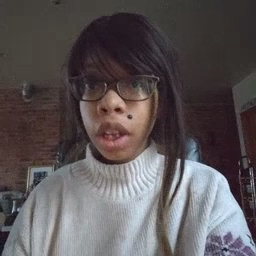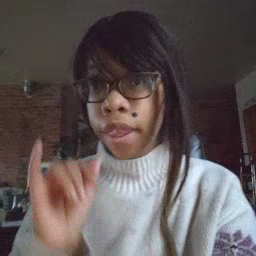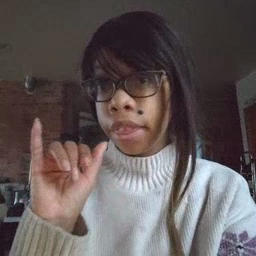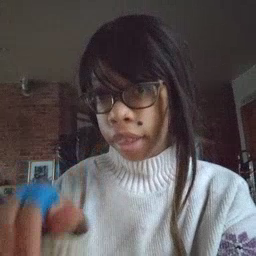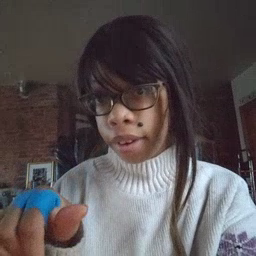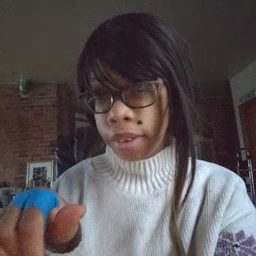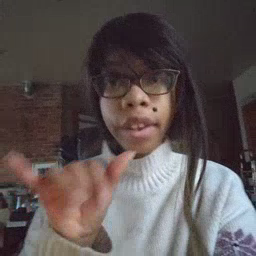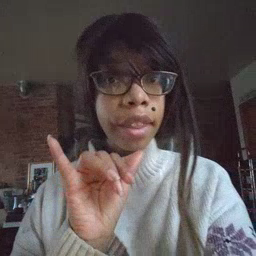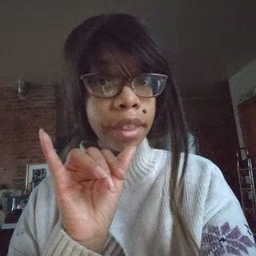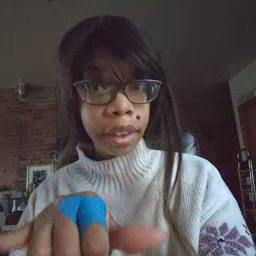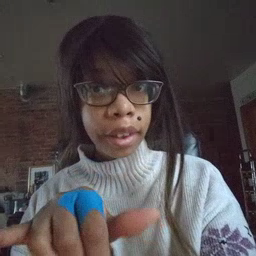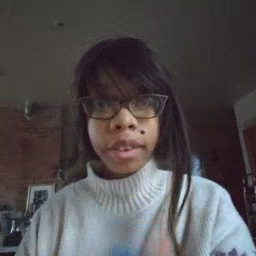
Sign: that